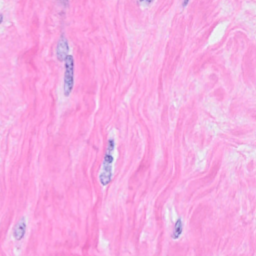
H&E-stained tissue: Breast